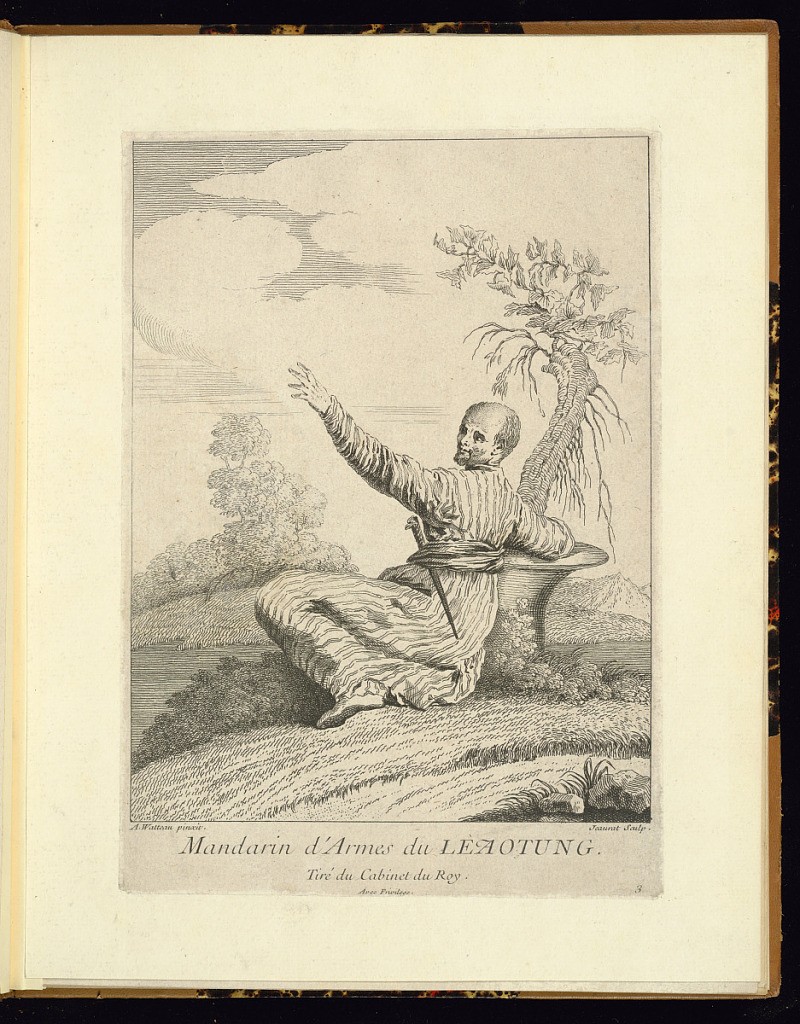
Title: Mandarin d’Armes du Leaotung
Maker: Antoine Watteau, French, 1684–1721
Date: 1731
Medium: Etching on paper
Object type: Print
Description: A seated man in a landscape with a sword on his belt. He is leaning on a potted plant, with his left arm in the air. Trees and clouds in the background. The plate is signed, titled, and numbered.